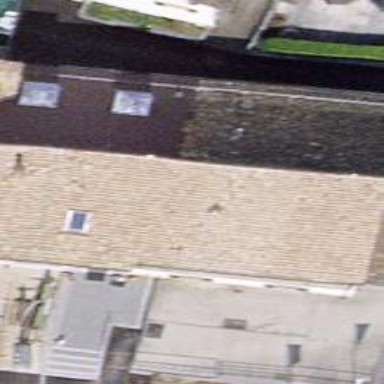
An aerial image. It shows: Building with gabled brown roof.